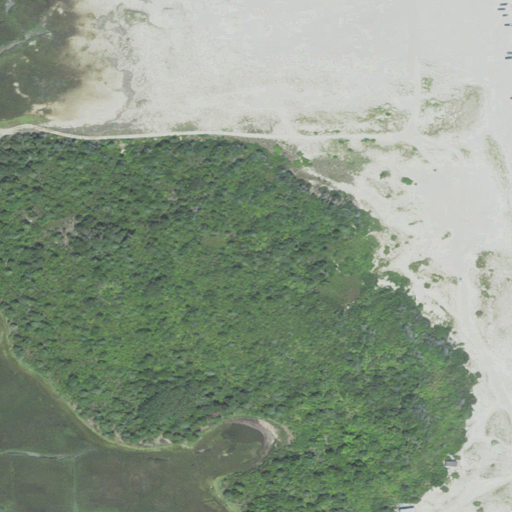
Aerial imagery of island in Massachusetts named Little Pochet Island containing barren land, herbaceous wetlands, mixed forest, evergreen forest, grassland, and low intensity development